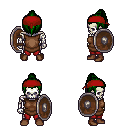
a pixel art fantasy rpg character, male body template, skeleton, brown tunic, red pants, green long topknot hairstyle, red bandana, brown shoes, shield, four views (front, back, left, right), 2x2 character sprite sheet, small pixel art, hard edges, no anti-aliasing